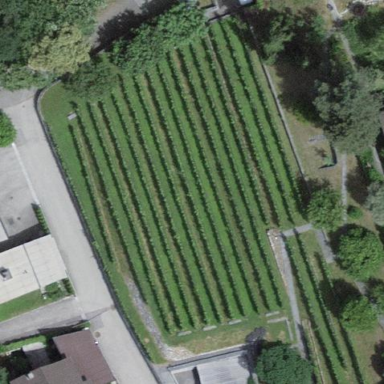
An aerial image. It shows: Vineyard where grapes are grown.